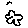
Label: cloud